Question: What is the reading of this measurement?
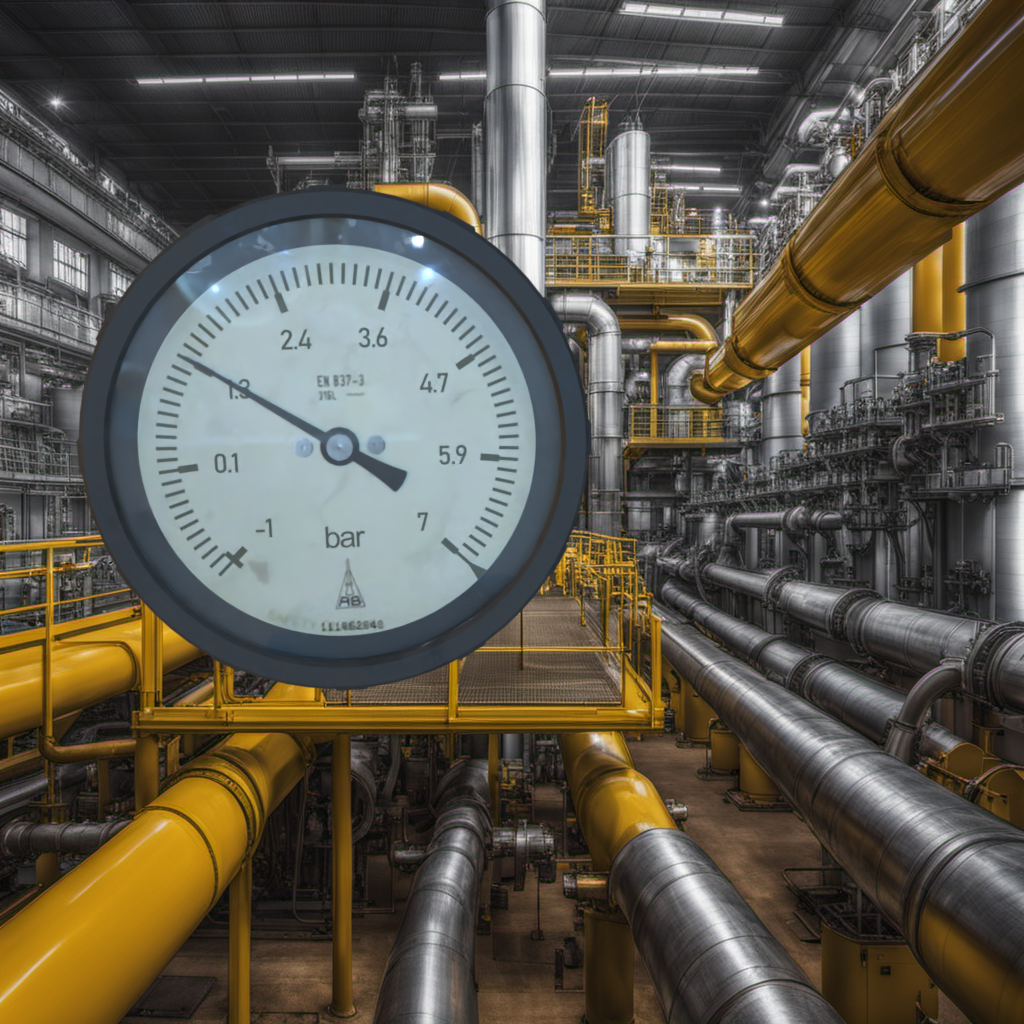
Answer: The result is 1.31
Question: What is the value range of the measurement in the image?
Answer: The range is from -1 to 7
Question: What is the minimum and maximum value of the measurement shown in the image?
Answer: The minimum value is -1 and the maximum value is 7